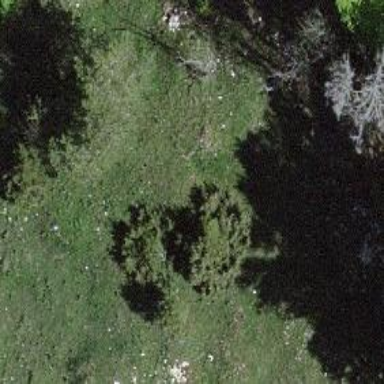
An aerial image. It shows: Beautiful tree in nature.